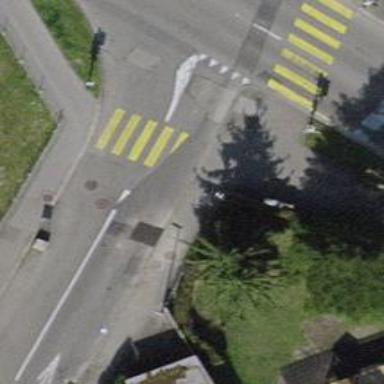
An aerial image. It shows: Marked crossing on the road with clear markings.